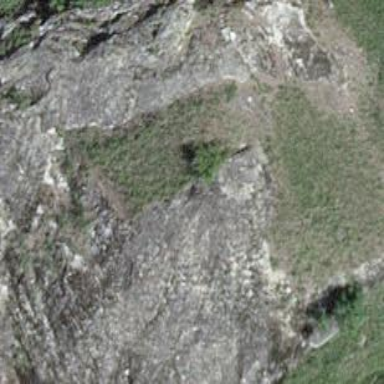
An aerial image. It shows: Landscape of bare rock.